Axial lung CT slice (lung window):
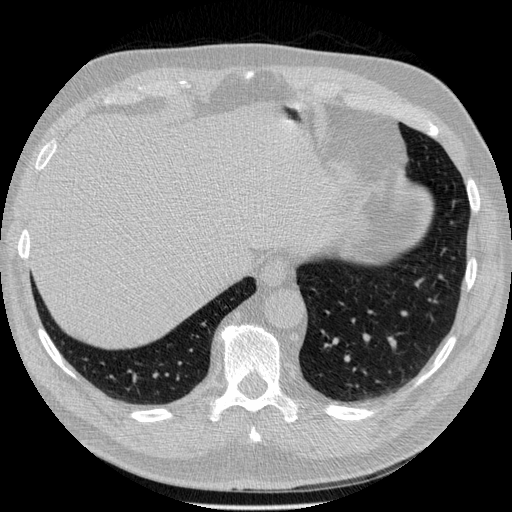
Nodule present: no